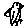
Label: bird